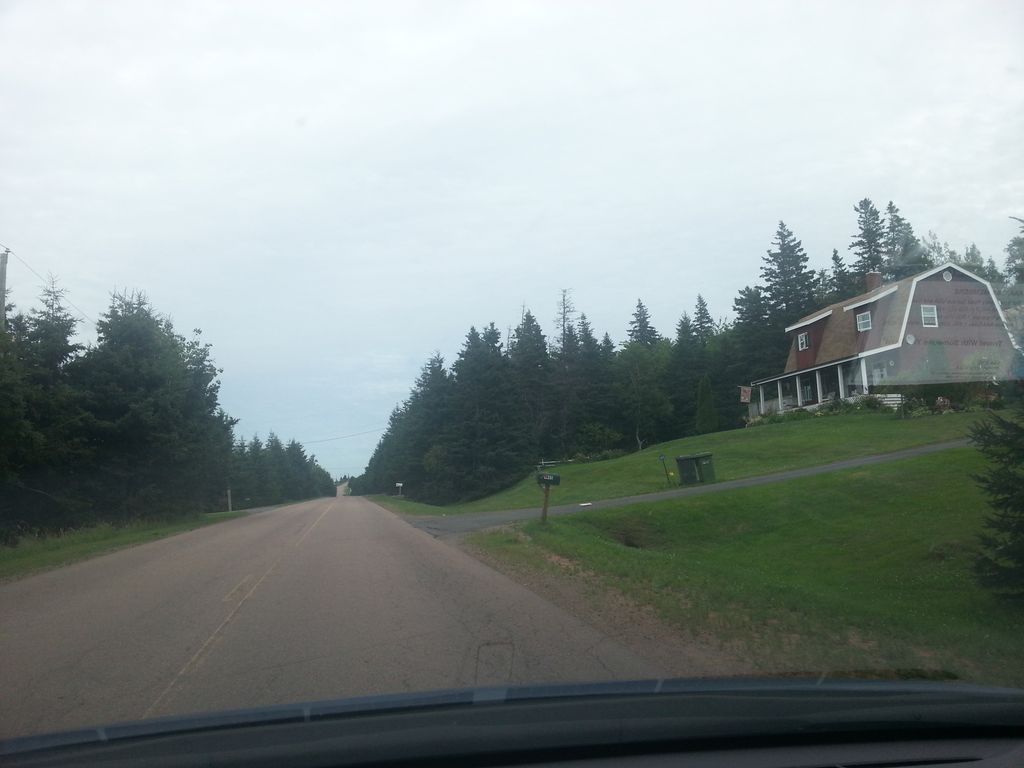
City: charlottetown